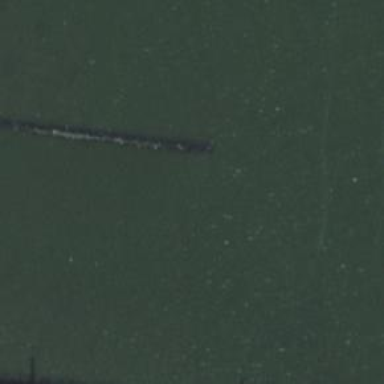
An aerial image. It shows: Breakwater structure.